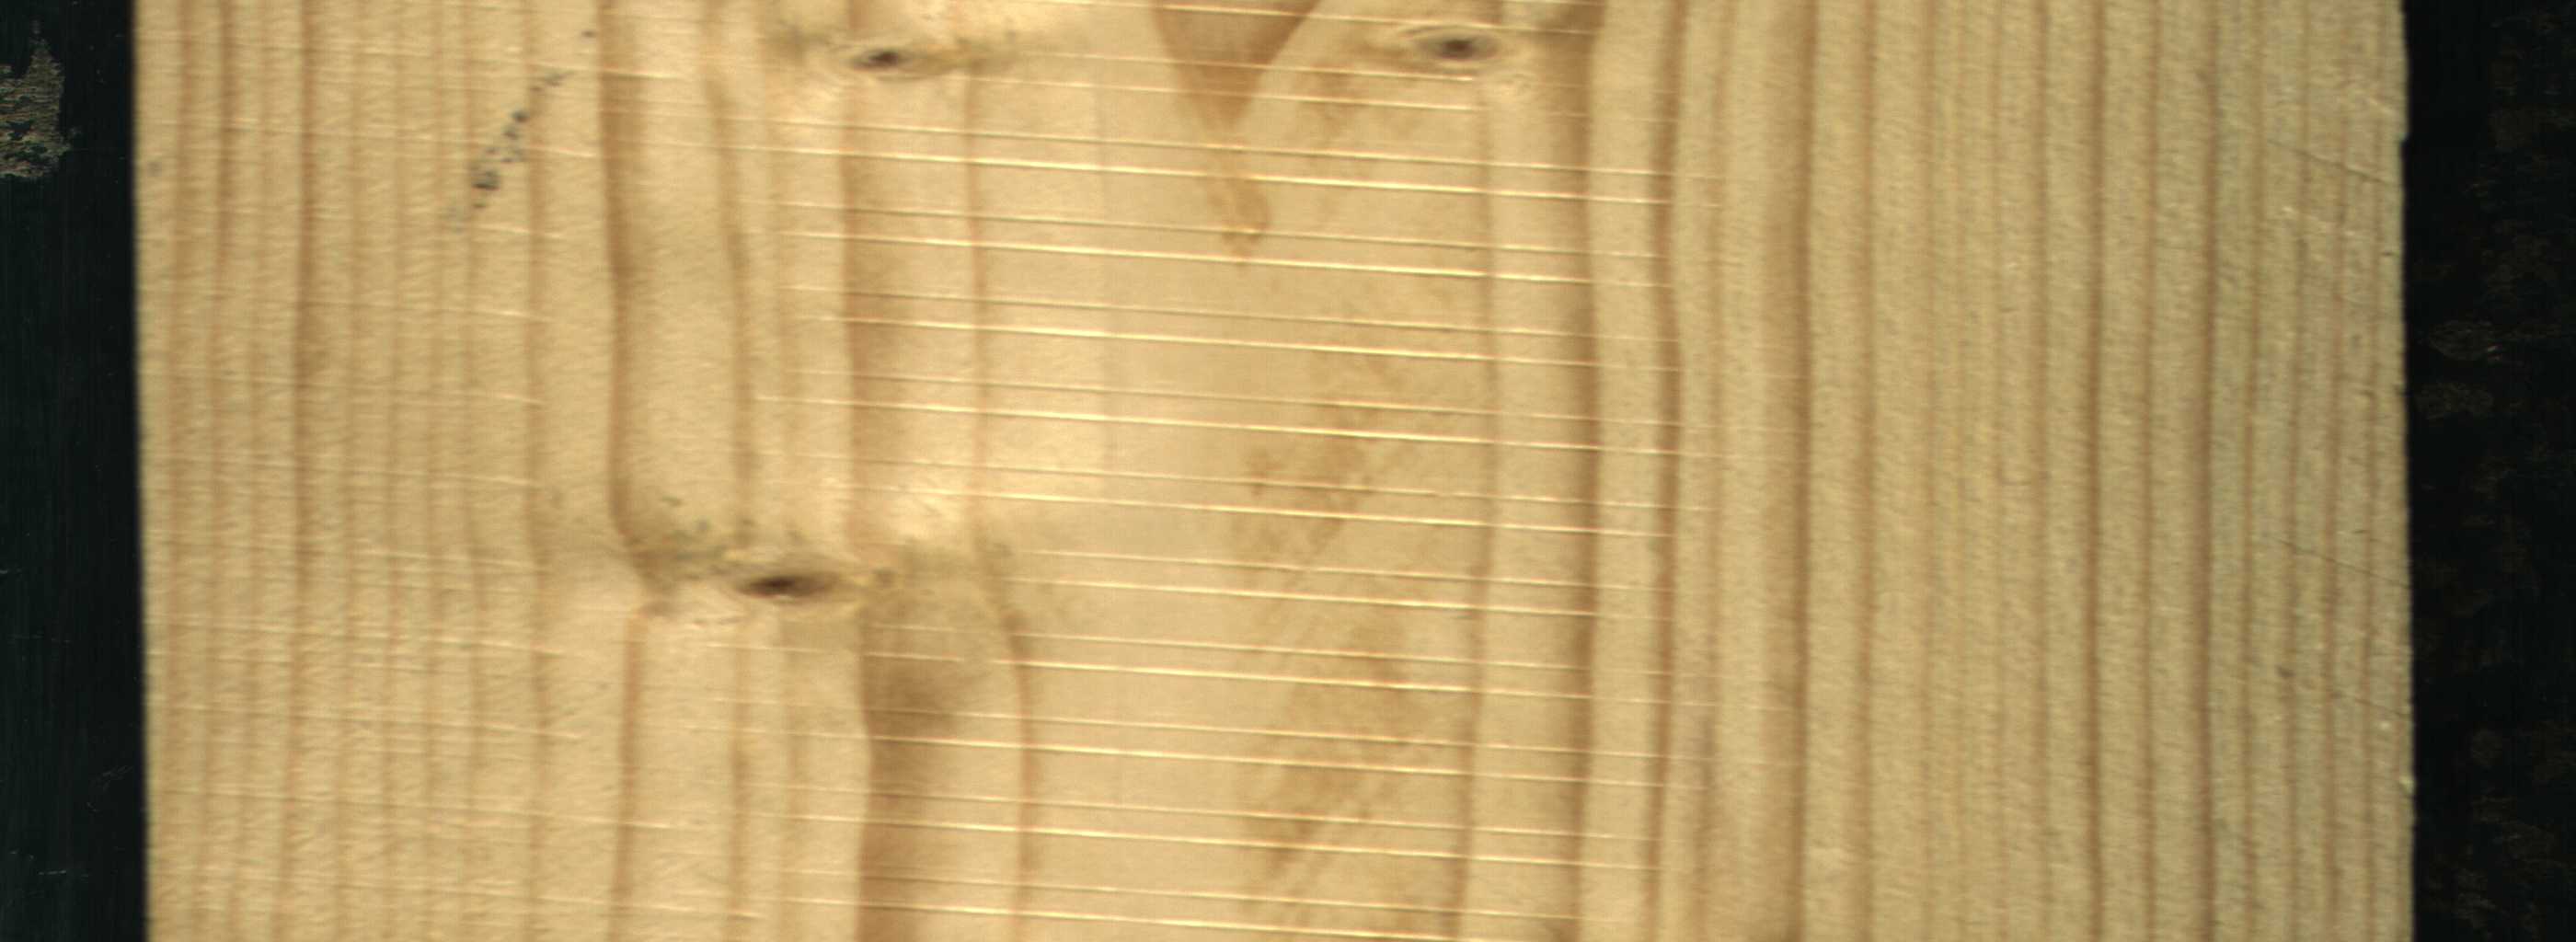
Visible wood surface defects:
Live_Knot
Live_Knot
Live_Knot